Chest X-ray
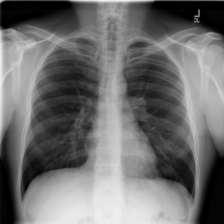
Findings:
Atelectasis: negative
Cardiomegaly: negative
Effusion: negative
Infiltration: negative
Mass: negative
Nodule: negative
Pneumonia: negative
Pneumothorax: negative
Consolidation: negative
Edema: negative
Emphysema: negative
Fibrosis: negative
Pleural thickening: negative
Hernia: negative